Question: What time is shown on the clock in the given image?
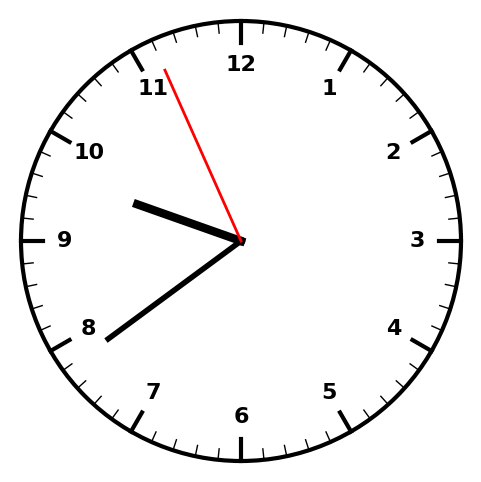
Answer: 09:38:56